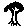
Label: tree